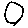
Label: circle